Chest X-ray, PA view. Patient: 34 years old, sex F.
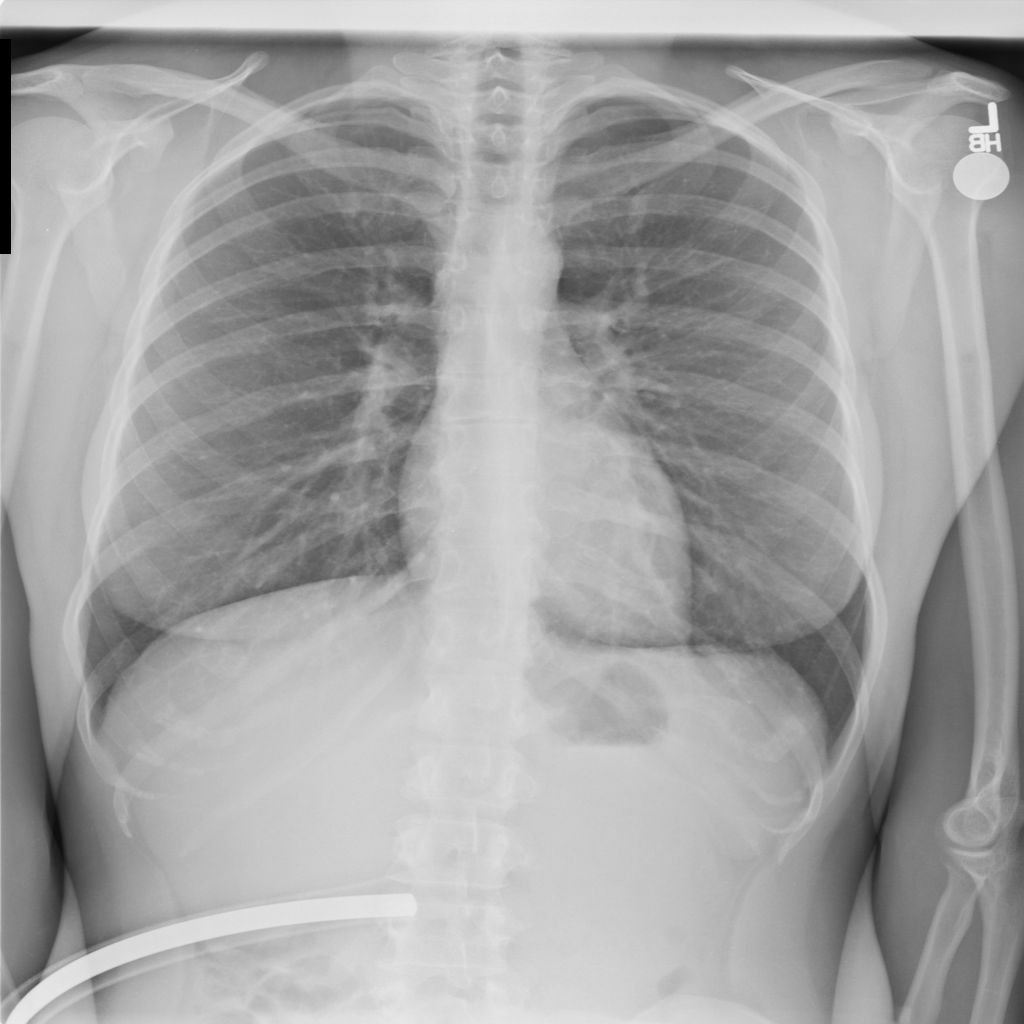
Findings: No Finding